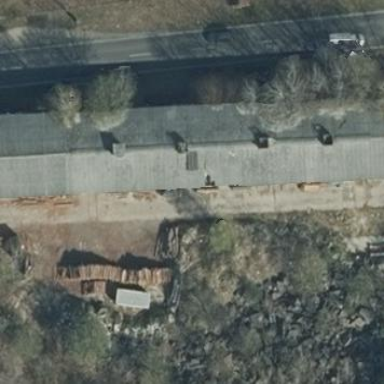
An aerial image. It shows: Historic building in ruins.